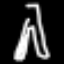
Label: The Eiffel Tower